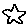
Label: star